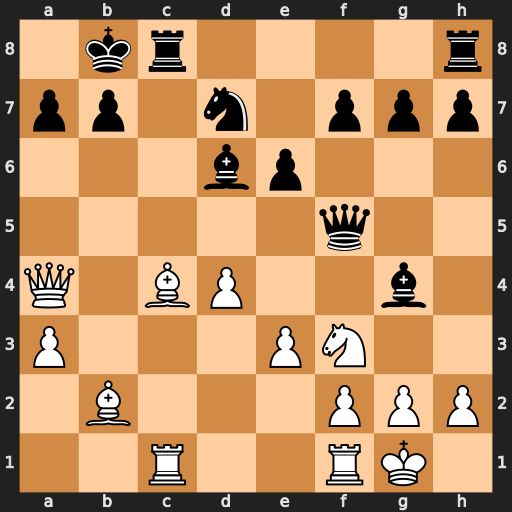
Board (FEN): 1kr4r/pp1n1ppp/3bp3/5q2/Q1BP2b1/P3PN2/1B3PPP/2R2RK1
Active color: w
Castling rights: -
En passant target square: -
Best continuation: Qxd7 Rhd8 Qb5 Qxb5 Bxb5